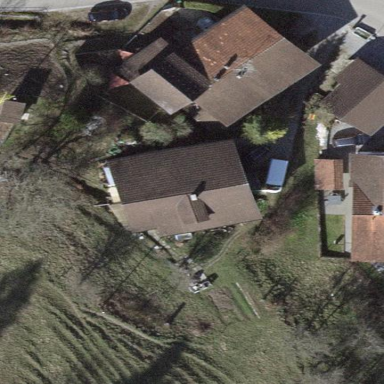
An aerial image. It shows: Detached building.